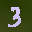
Label: 3